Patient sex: F
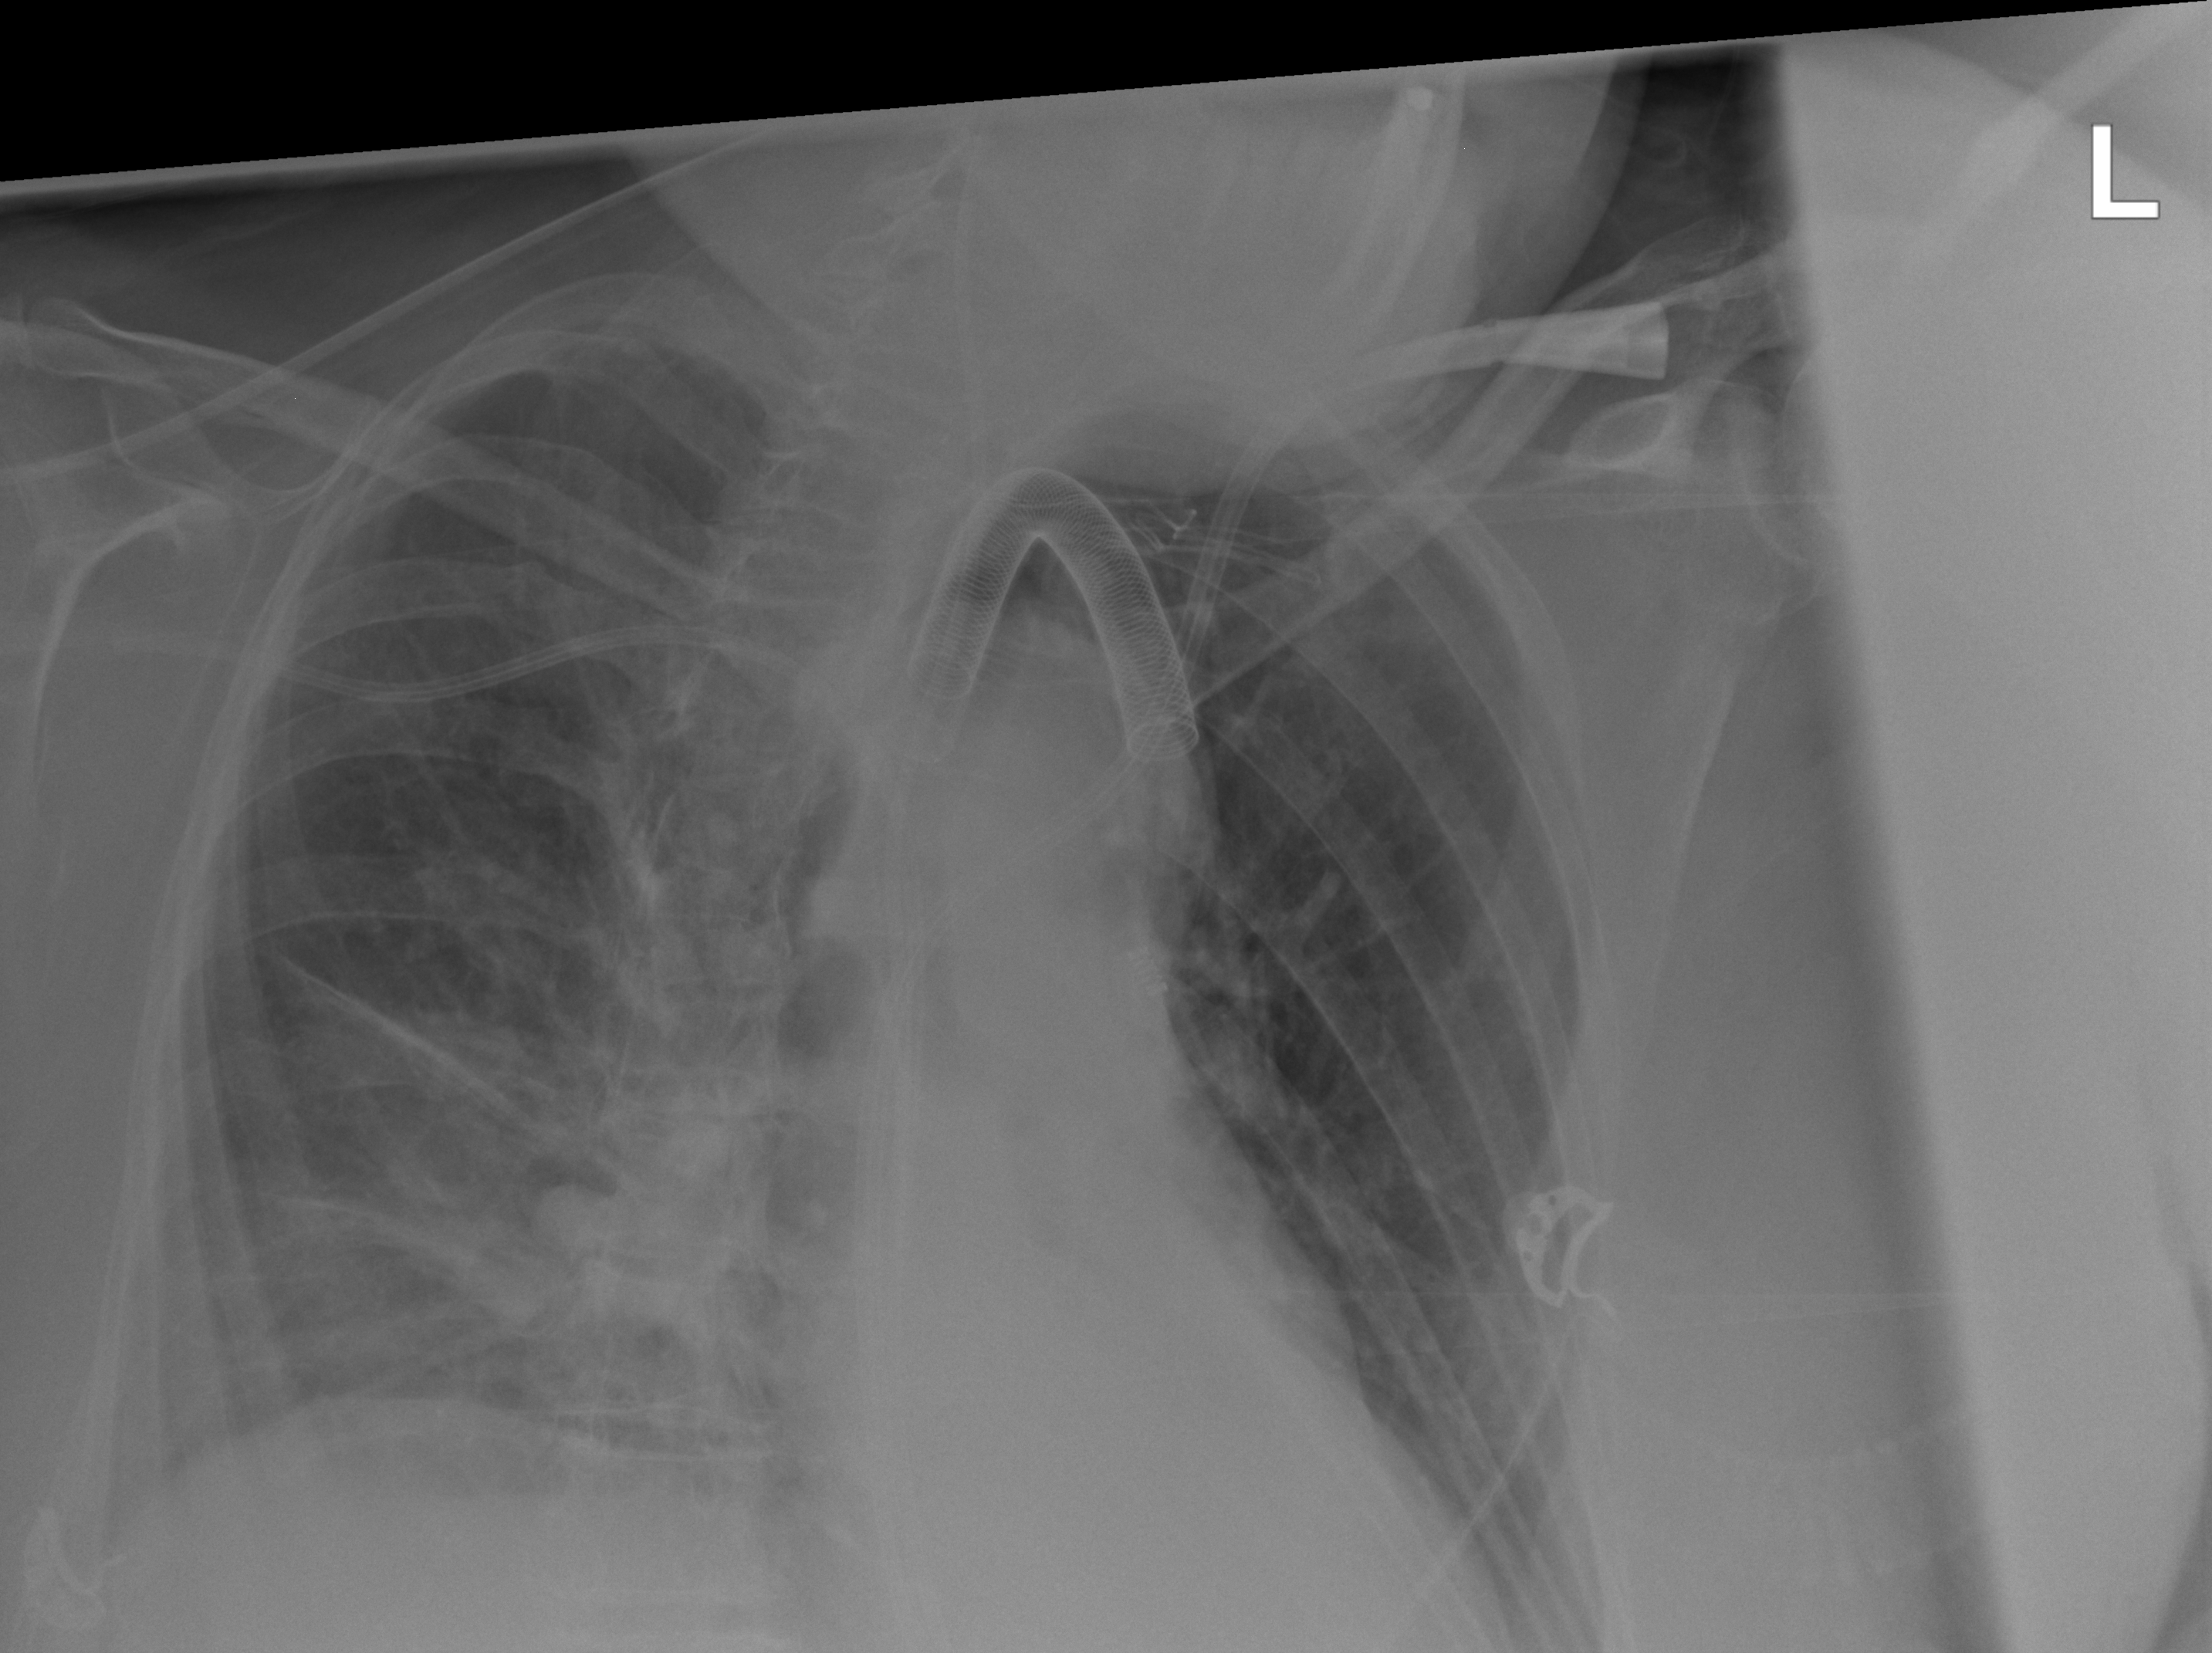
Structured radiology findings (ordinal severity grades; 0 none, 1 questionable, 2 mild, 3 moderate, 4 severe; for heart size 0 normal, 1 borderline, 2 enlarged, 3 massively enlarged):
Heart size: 0
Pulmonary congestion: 2
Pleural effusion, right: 0
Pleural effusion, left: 2
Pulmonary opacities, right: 2
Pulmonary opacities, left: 2
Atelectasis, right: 2
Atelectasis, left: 2